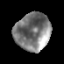
Tissue: prostate
Cell type: Epithelial cells
Senescence score: 0.357
Nuclear area (px): 1303
Mean DAPI intensity: 124.26